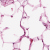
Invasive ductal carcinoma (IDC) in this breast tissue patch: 0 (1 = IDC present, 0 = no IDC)